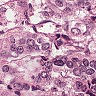
Metastatic tissue present: yes